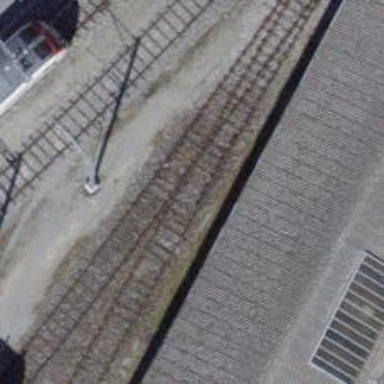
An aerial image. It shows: Railway yard with one track.